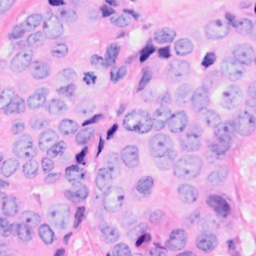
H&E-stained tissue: Breast